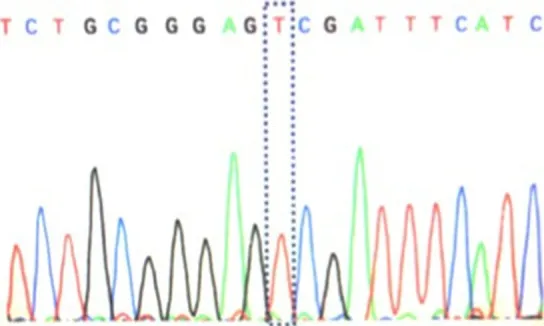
Genetic analysis identified homozygous C677T polymorphism in the MTHFR gene.
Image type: chart (chart)